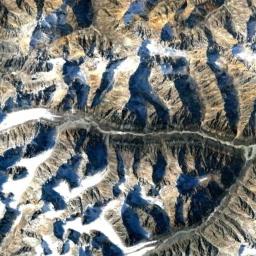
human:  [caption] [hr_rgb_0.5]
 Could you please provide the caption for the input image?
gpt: The snow berg is consist of bare land and white snow .

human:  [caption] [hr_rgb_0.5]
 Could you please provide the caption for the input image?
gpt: The snowberg is covered with snow .

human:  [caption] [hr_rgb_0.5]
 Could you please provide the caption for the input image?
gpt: The snowberg is partly covered with snow and ice and lots of knife-edge ridges remain at the top of the snowberg .

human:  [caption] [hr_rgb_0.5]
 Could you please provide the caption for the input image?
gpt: The white snow on the snow-capped mountains is veined .

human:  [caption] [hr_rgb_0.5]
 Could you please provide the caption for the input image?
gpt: There are some snow on the ridges of the snowbergs .